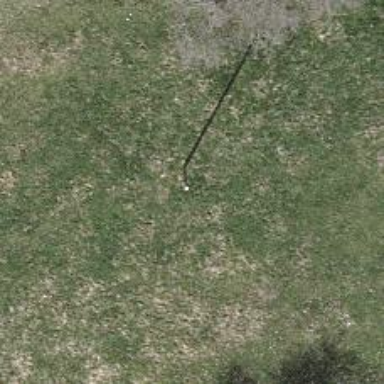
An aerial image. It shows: Power pole.